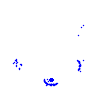
Particle: kaon